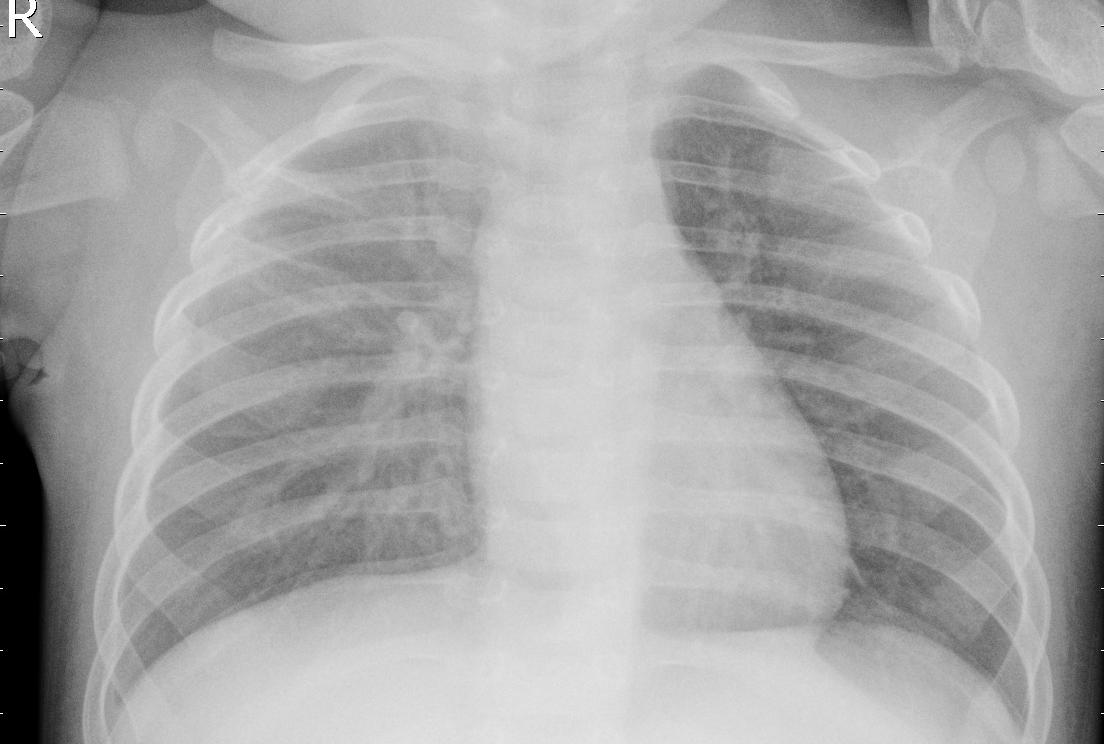
Diagnosis: PNEUMONIA